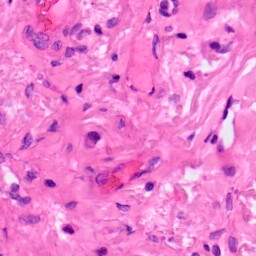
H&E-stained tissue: Lung